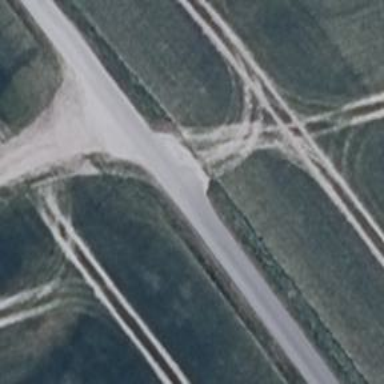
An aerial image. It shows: Asphalt service road.